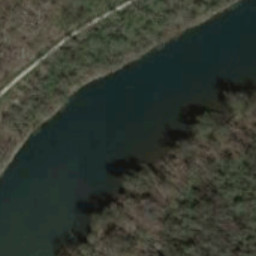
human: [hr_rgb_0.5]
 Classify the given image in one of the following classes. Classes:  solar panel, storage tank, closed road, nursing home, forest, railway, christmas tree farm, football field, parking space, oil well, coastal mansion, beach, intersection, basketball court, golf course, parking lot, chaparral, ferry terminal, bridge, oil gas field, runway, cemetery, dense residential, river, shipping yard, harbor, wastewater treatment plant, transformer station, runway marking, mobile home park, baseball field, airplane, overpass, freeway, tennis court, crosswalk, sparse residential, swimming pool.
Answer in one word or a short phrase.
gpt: river